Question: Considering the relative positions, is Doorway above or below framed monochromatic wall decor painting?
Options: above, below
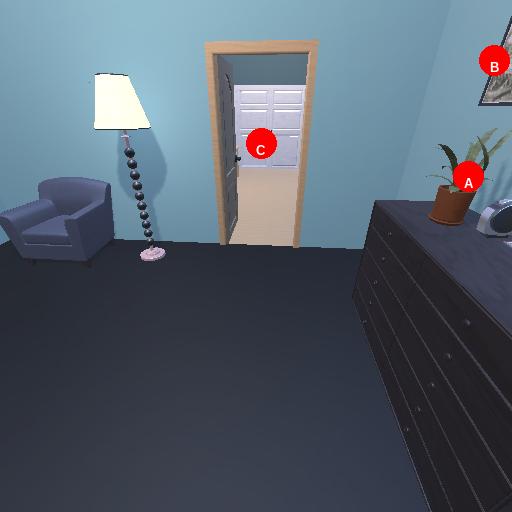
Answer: above